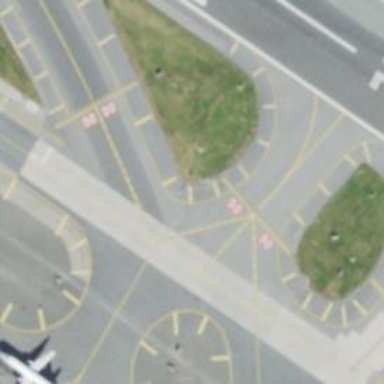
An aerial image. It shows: Image of taxiway at airport.